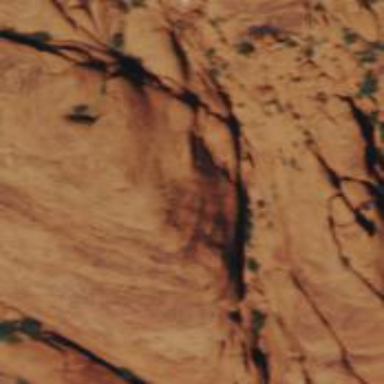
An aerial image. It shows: Crag for climbing.